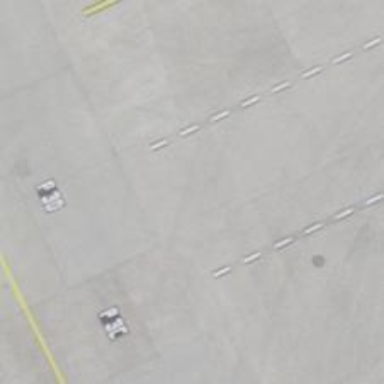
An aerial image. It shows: Airport parking position.